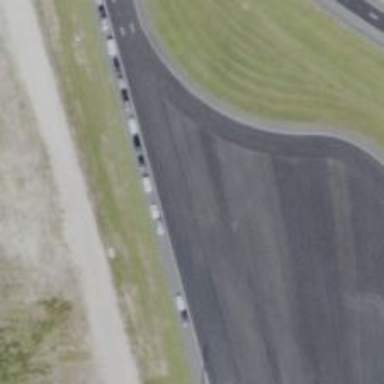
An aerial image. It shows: Motor sport raceway.